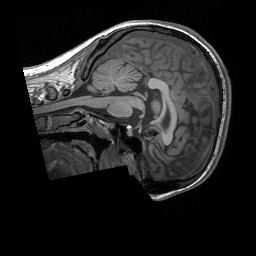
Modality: T1w
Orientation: sagittal
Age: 18
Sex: female
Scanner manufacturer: siemens
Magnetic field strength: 3 T
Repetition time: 1.9 s
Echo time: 0.00252 s